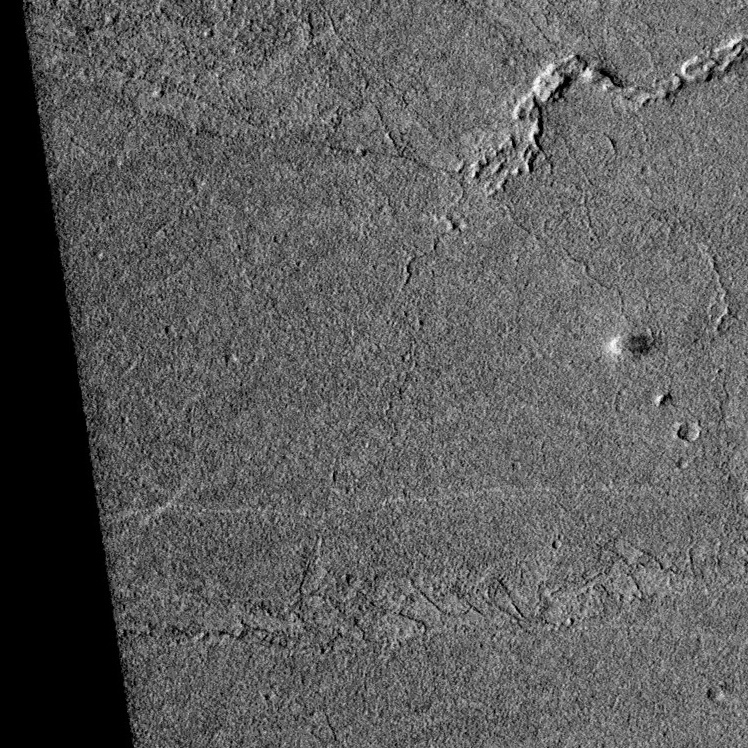
Label: dustdevil